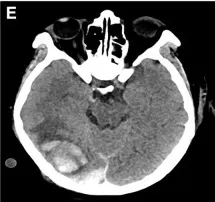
Results of the cranial CT scans during the patient's hospital stay. (E) Results of the patient's cranial CT on Day 15.
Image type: radiology (ct)